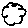
Label: cloud